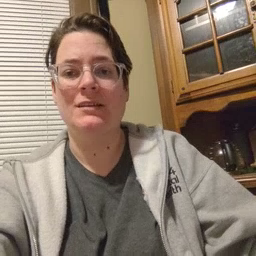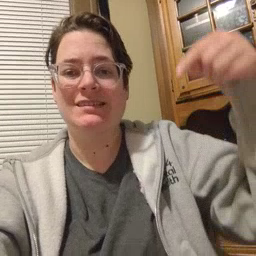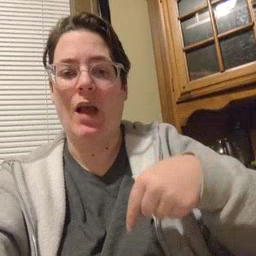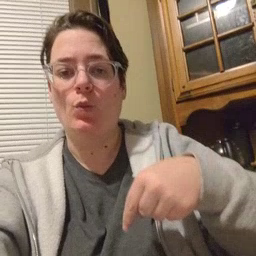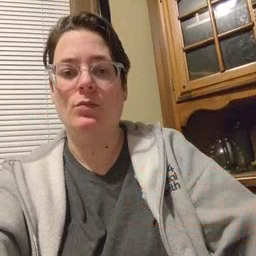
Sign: down